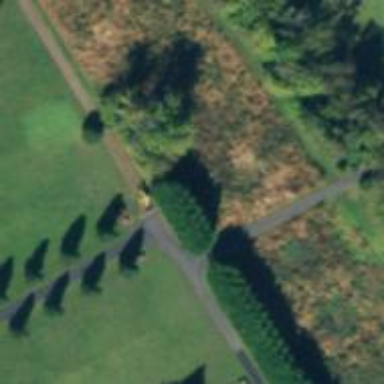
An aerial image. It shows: Row of trees in natural setting.